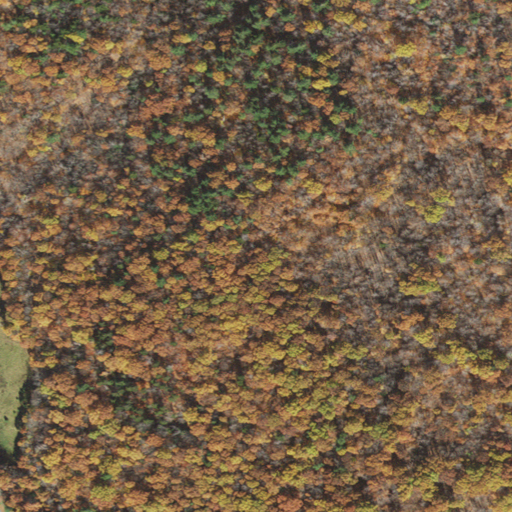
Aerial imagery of mountain in Massachusetts named Seventy Six Hill containing deciduous forest, mixed forest, pasture, and low intensity development